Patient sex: M
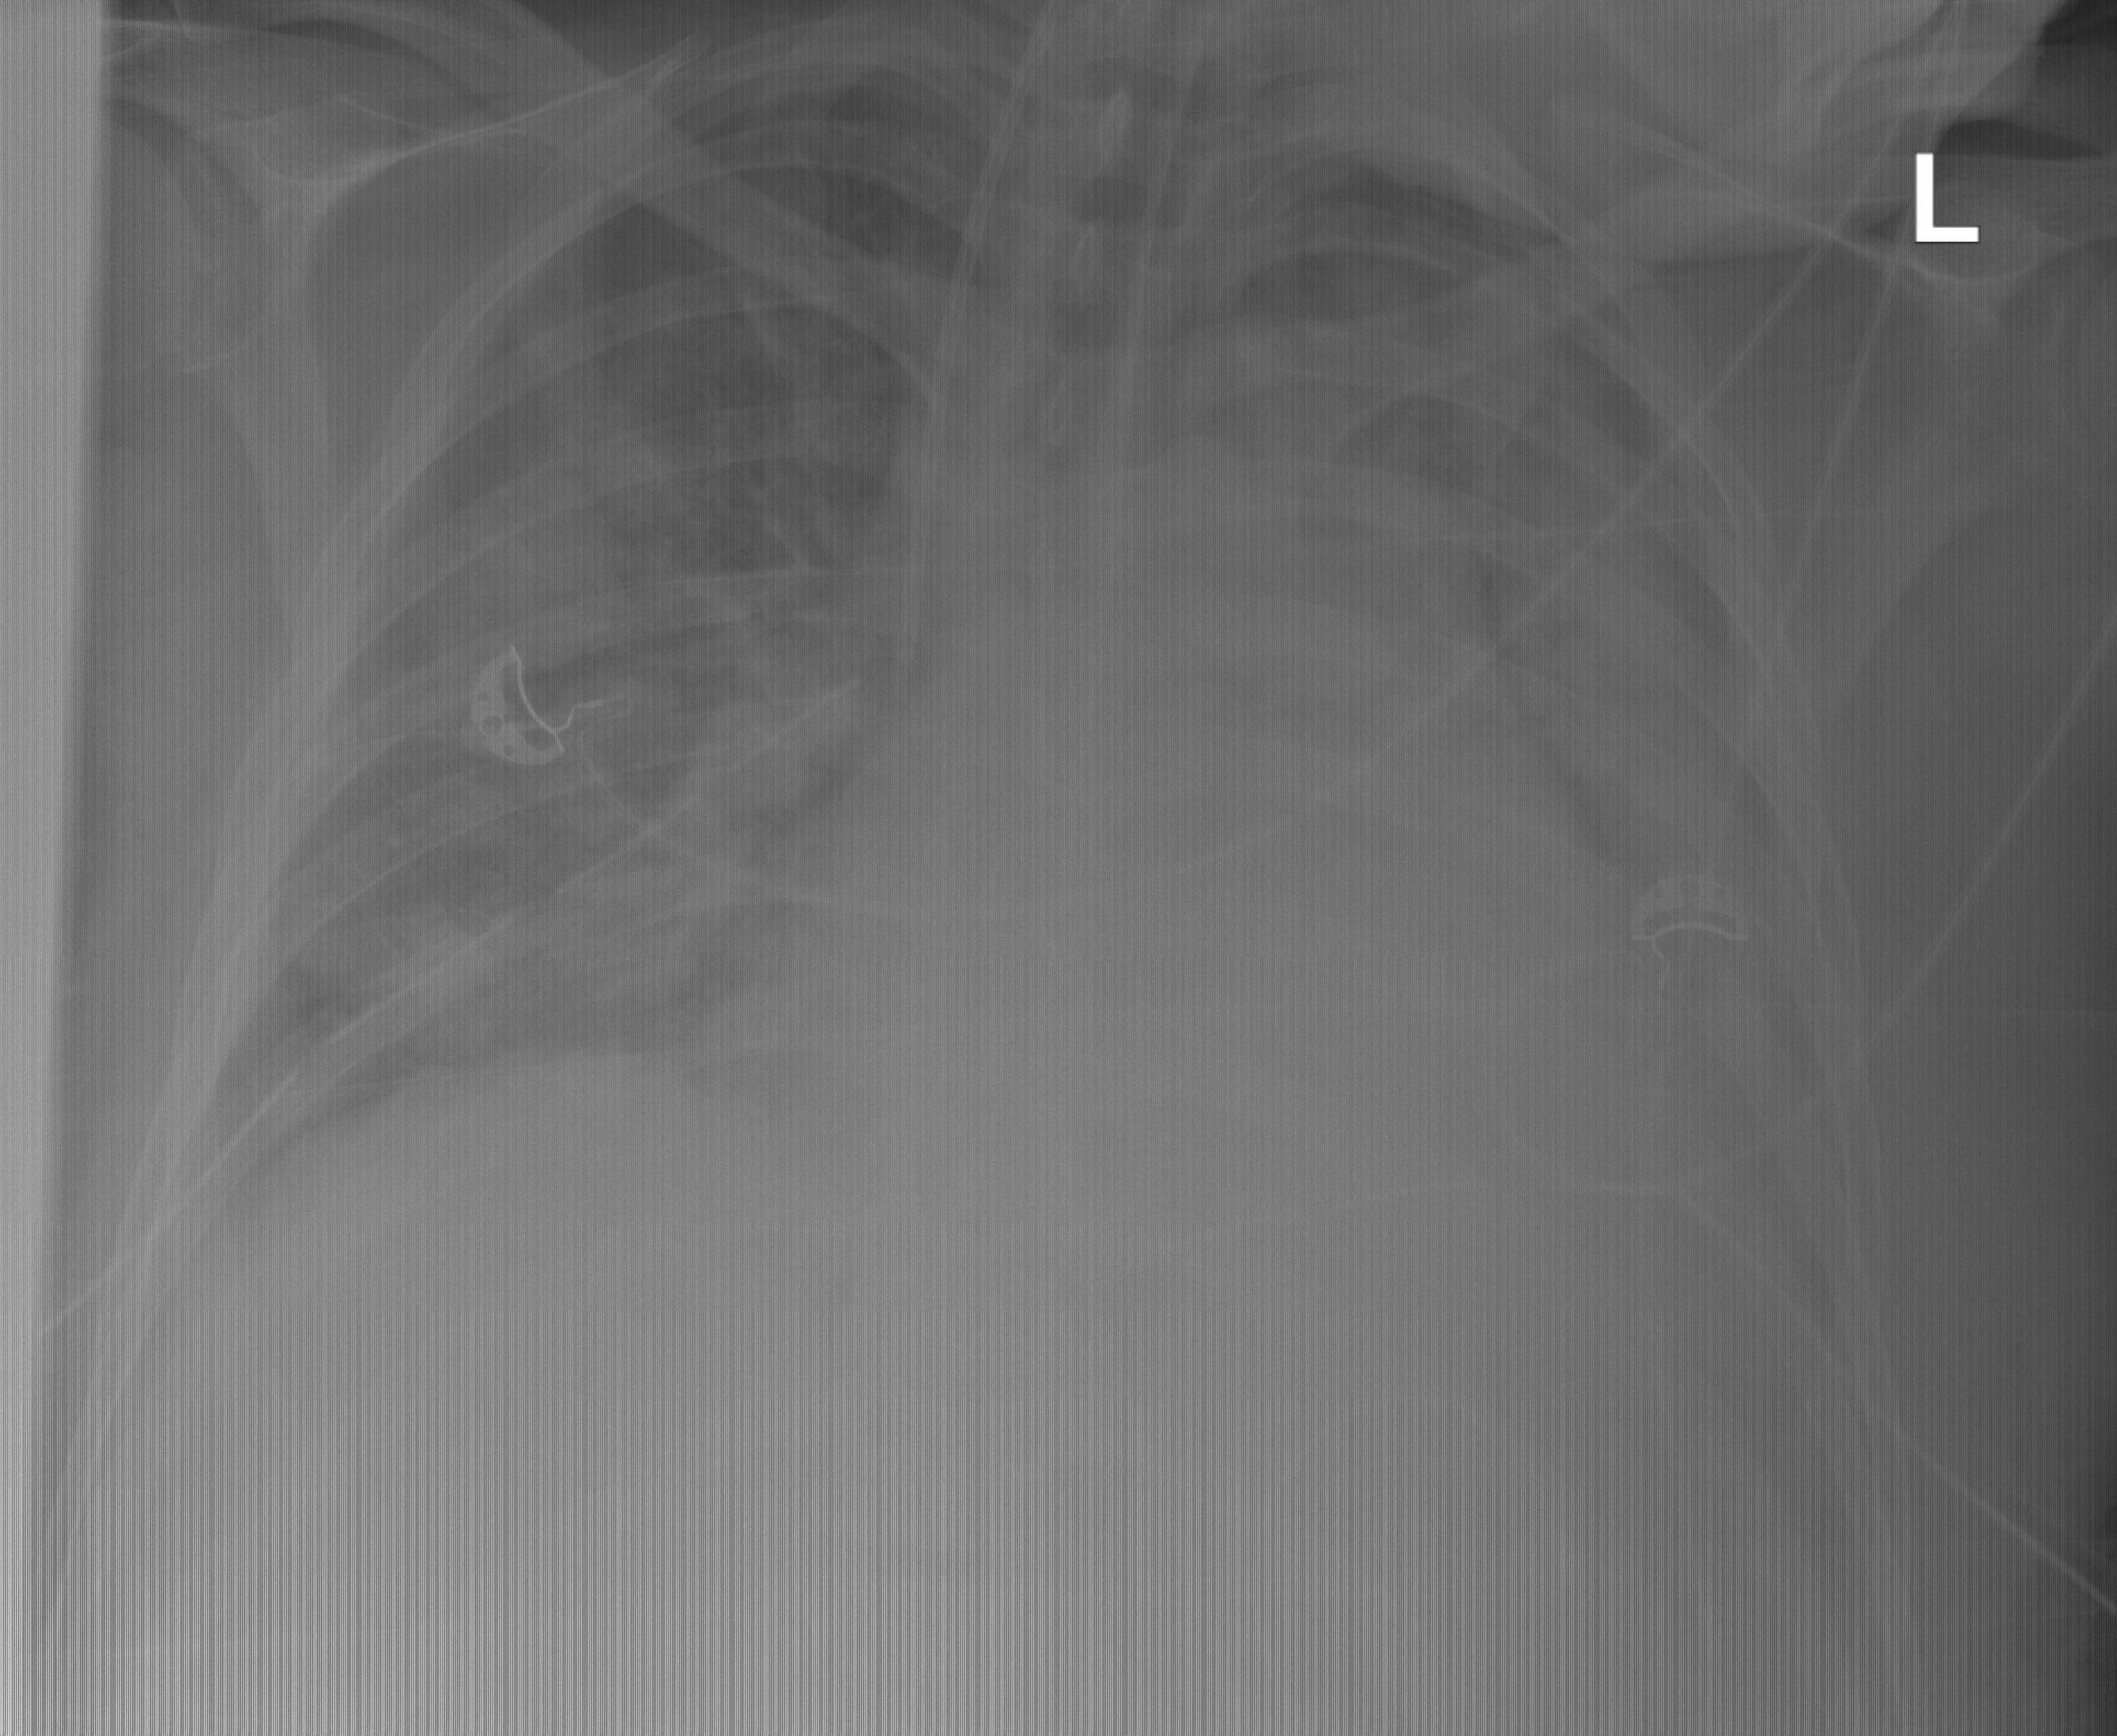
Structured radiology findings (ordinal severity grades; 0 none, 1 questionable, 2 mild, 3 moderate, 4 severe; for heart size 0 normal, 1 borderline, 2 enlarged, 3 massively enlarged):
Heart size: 1
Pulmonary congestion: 2
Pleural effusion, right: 1
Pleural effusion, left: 2
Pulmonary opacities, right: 3
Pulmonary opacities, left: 3
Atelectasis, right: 2
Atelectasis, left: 2